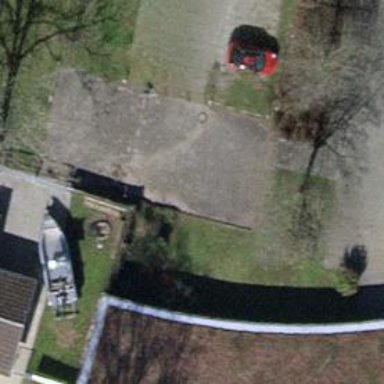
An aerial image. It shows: Parking aisle with grass paver surface.